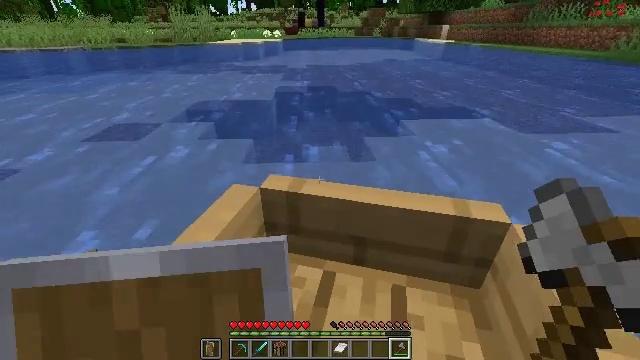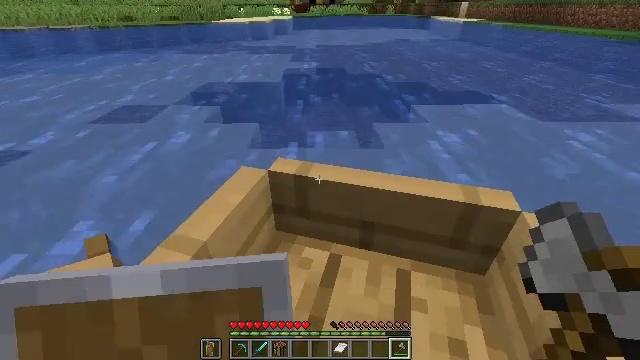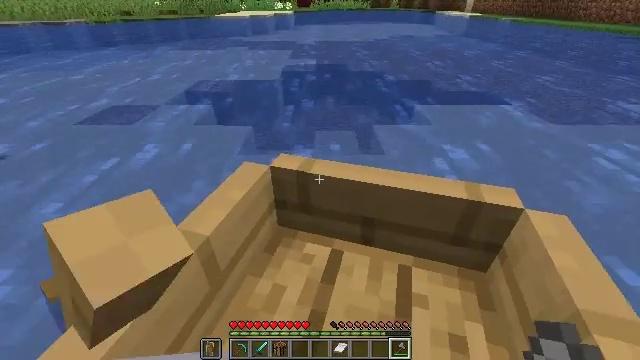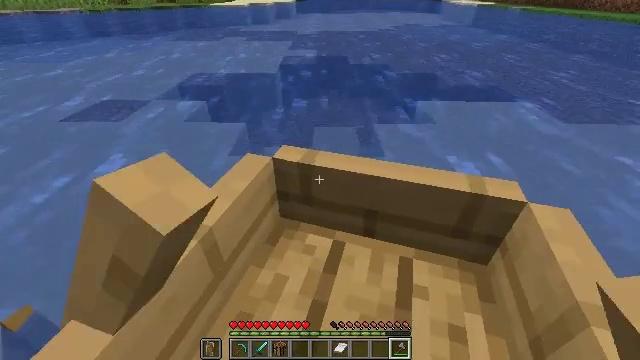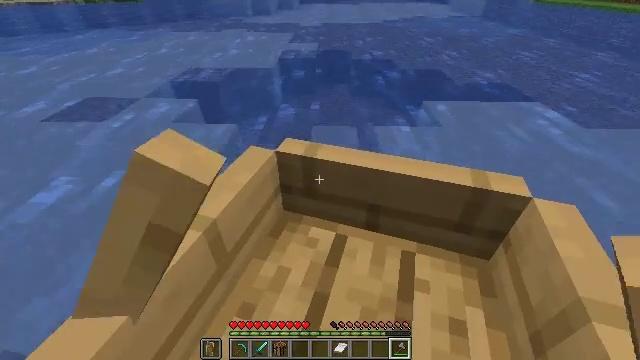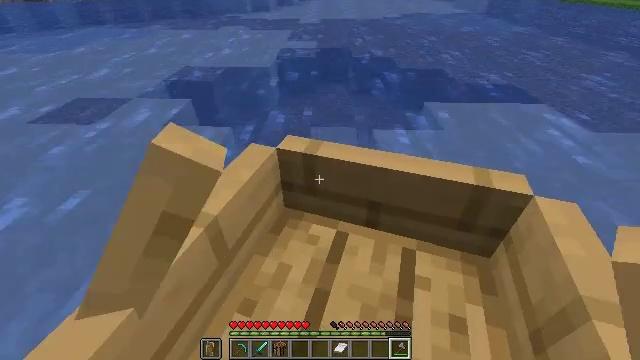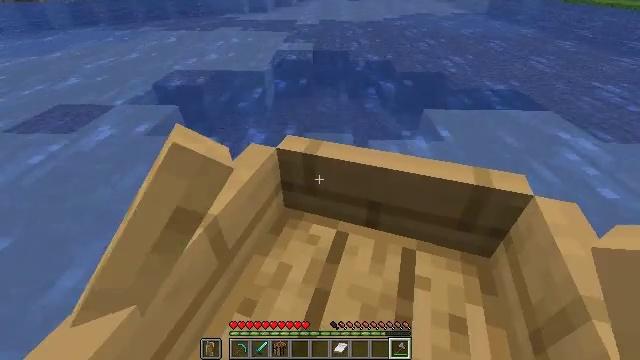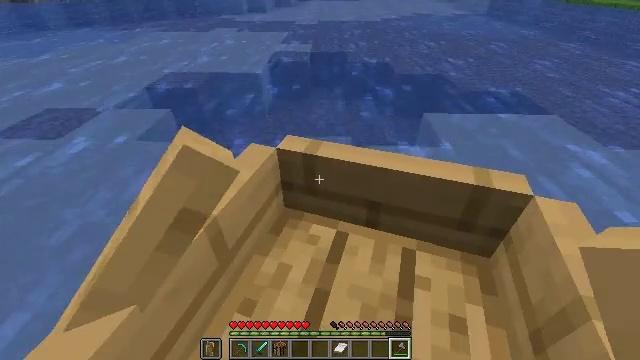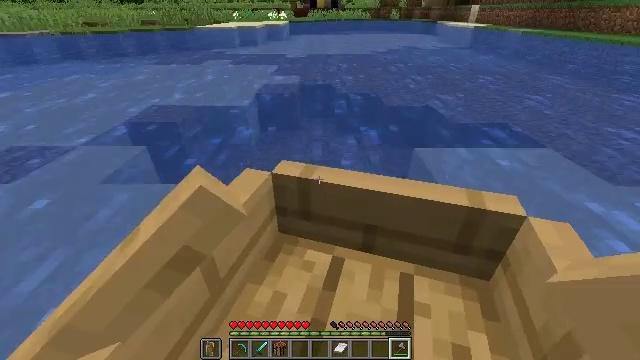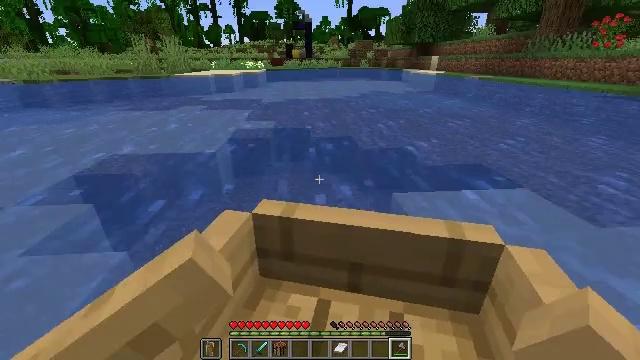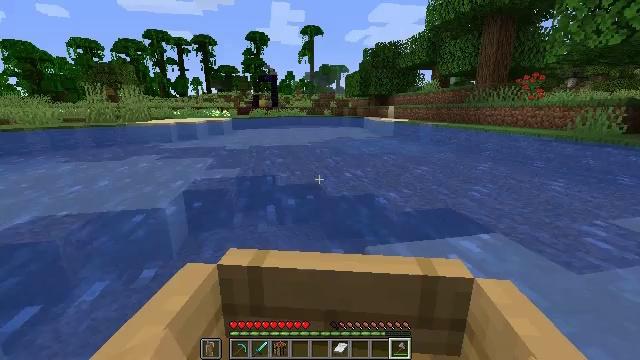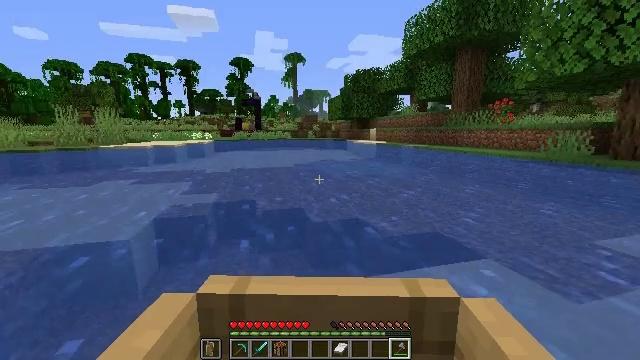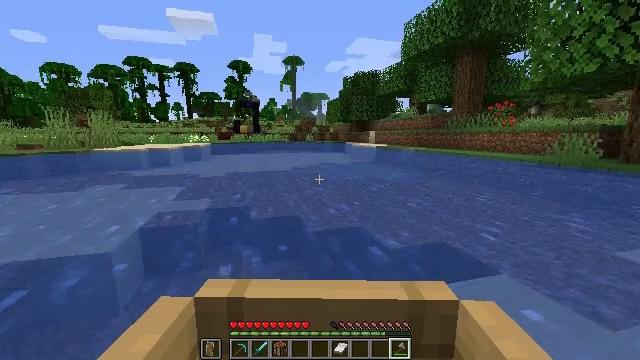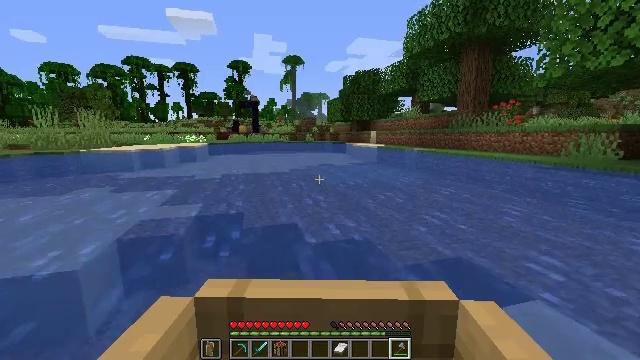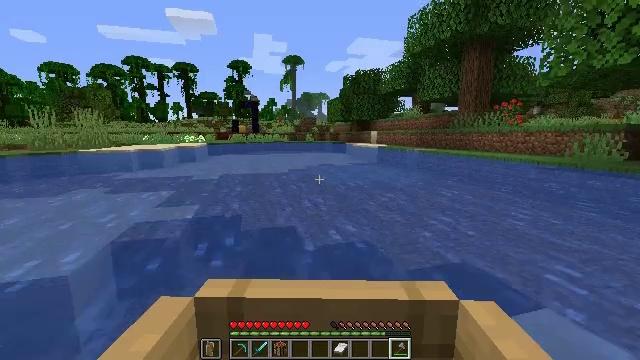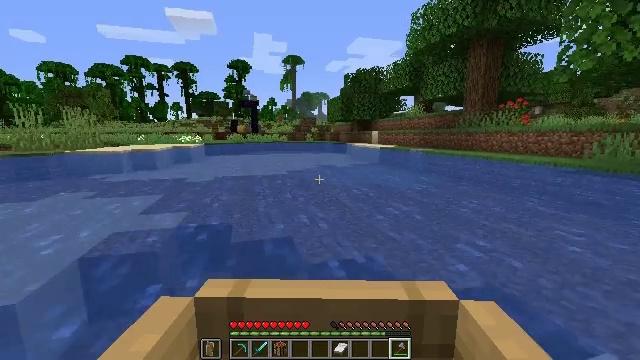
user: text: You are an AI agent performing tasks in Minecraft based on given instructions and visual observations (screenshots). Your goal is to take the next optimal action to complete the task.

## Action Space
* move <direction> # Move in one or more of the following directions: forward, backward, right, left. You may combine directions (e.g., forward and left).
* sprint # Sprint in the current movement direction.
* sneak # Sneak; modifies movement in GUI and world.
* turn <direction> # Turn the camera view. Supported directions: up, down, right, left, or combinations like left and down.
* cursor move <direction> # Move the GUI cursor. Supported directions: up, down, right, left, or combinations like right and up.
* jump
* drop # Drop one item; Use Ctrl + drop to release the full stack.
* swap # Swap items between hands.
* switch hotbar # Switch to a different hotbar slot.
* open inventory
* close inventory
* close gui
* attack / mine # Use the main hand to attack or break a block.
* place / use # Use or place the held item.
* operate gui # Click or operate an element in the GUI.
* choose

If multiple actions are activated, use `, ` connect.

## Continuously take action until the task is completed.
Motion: motion action
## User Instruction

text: Break the gold block to collect it.
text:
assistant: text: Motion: move forward, turn left and down
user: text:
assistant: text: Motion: move forward
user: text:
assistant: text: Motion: move forward, turn down
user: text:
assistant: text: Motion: move forward, turn down
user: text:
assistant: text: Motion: move forward
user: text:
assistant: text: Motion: move forward
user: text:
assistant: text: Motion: move forward
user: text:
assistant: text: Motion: move forward, turn right and up
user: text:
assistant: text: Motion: move forward, turn right and up
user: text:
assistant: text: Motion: move forward, turn right and up
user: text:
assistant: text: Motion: move forward, turn right and up
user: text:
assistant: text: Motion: move forward
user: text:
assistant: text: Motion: move forward
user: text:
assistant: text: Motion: move forward
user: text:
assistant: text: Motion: move forward and move left
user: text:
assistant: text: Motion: move forward and move left
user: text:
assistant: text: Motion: move forward and move left
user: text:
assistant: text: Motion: move forward
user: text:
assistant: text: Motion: move forward
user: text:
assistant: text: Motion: move forward
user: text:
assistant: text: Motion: move forward
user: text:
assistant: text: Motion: move forward
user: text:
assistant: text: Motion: move forward
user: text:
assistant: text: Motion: move forward
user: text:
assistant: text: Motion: move forward
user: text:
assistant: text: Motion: move forward
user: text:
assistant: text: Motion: move forward
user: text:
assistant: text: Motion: move forward, turn right
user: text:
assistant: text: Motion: move forward
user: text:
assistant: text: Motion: move forward